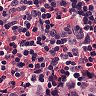
Metastatic tissue present: yes